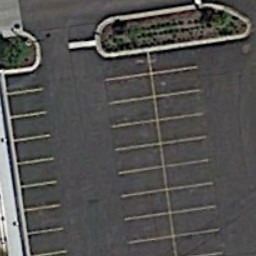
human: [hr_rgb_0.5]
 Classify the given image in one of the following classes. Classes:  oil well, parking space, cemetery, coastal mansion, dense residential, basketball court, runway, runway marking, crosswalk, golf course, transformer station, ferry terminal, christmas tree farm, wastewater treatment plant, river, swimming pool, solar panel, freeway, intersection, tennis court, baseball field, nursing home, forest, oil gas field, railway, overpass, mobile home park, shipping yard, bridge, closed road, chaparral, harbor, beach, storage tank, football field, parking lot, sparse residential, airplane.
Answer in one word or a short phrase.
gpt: parking space